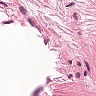
Metastatic tissue present: no